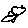
Label: bird